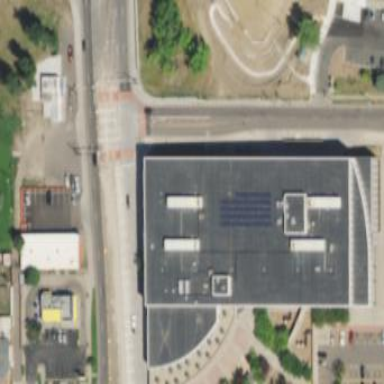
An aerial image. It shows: Civic building.